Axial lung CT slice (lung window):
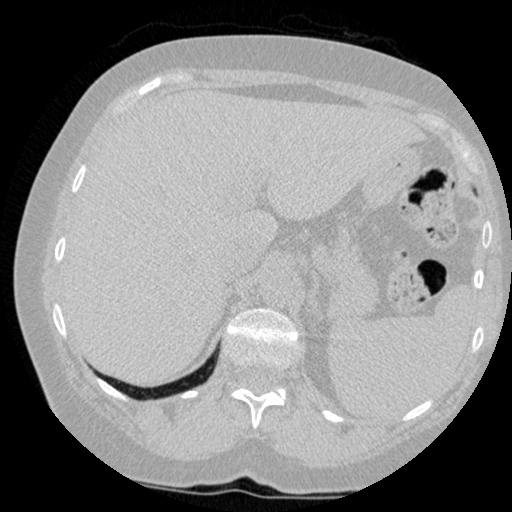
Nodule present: no